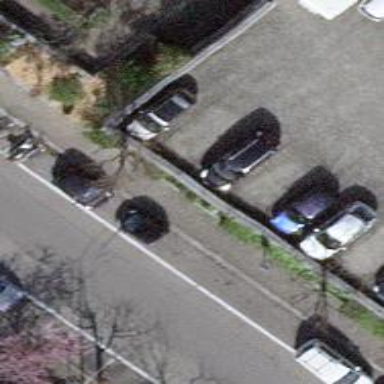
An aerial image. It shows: Motorcycle parking facility.